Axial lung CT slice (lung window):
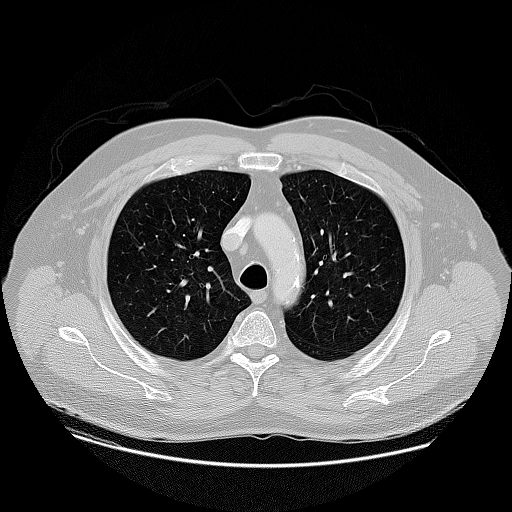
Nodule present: no